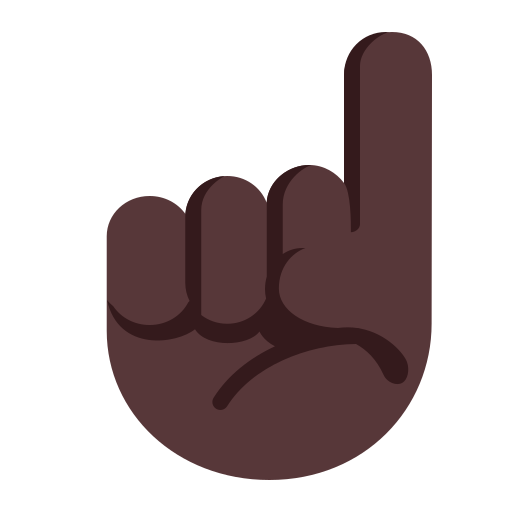
index pointing up flat dark